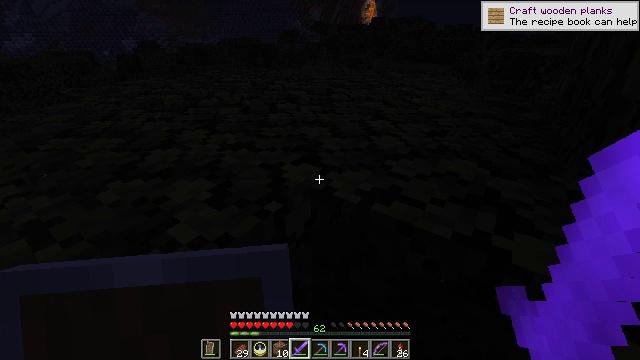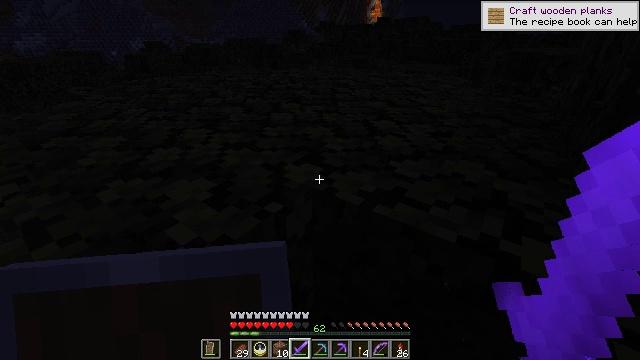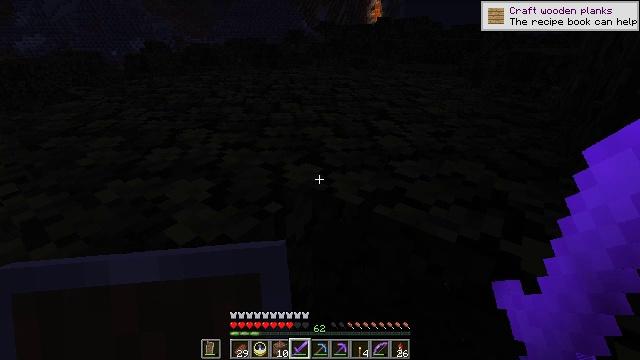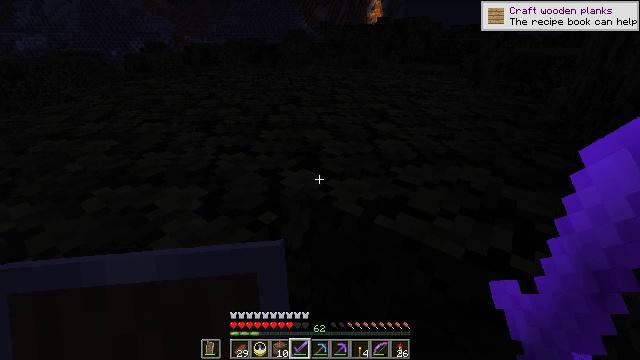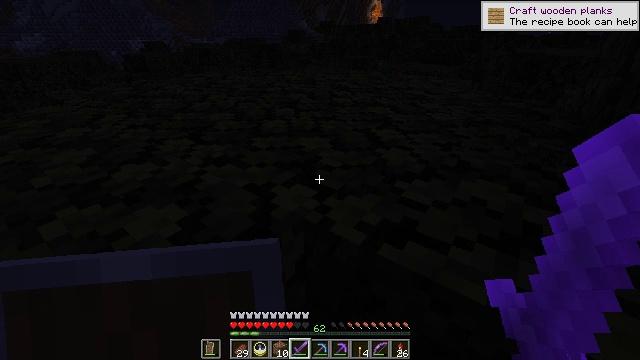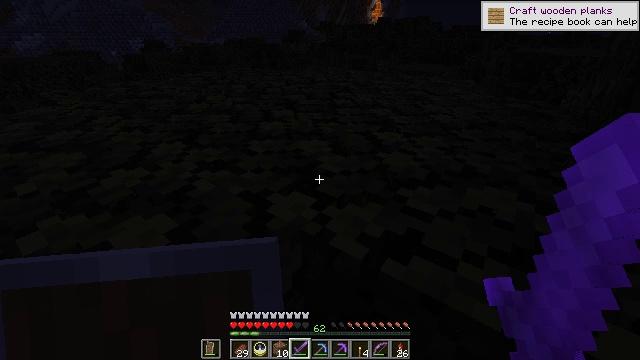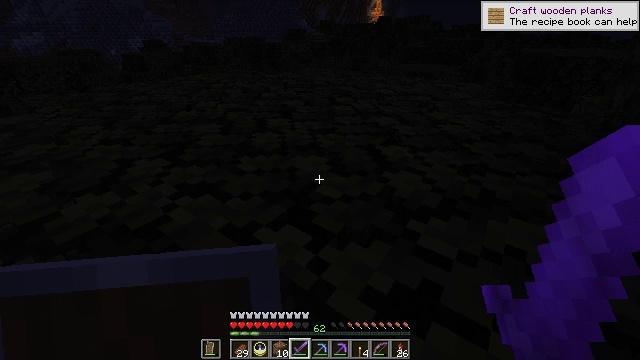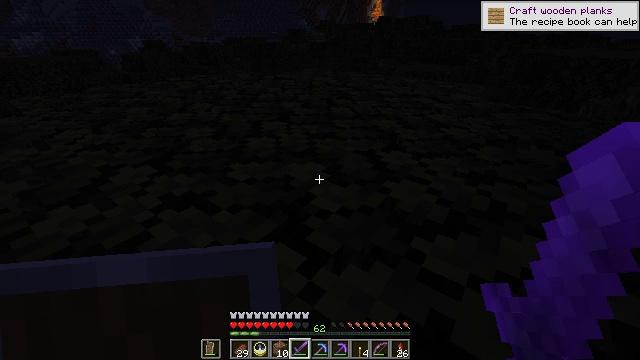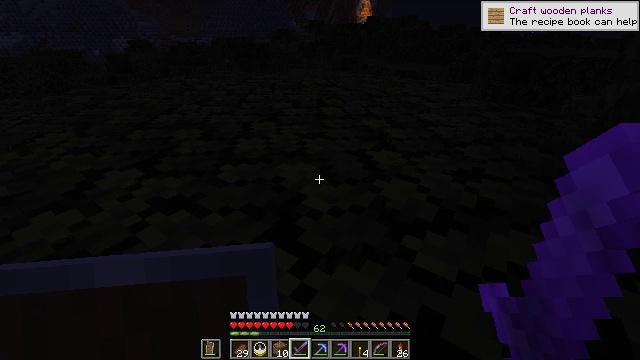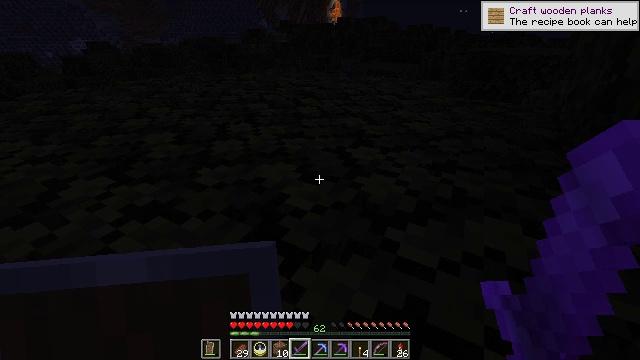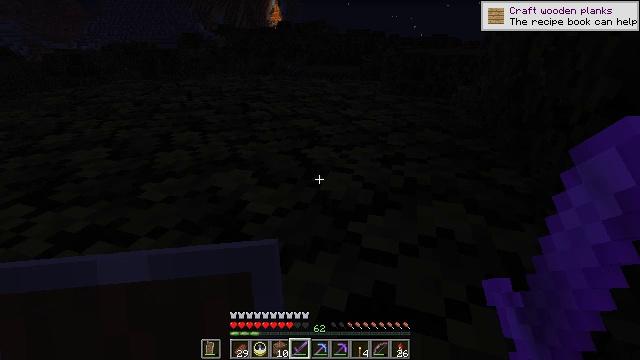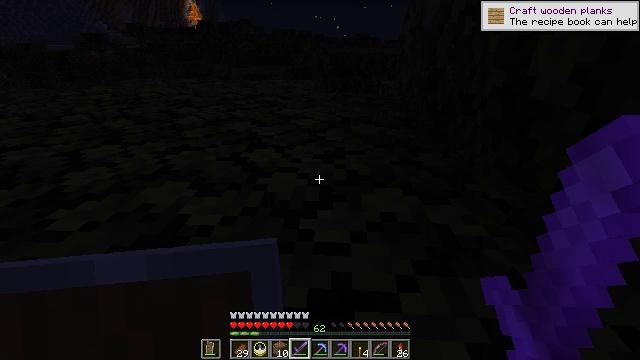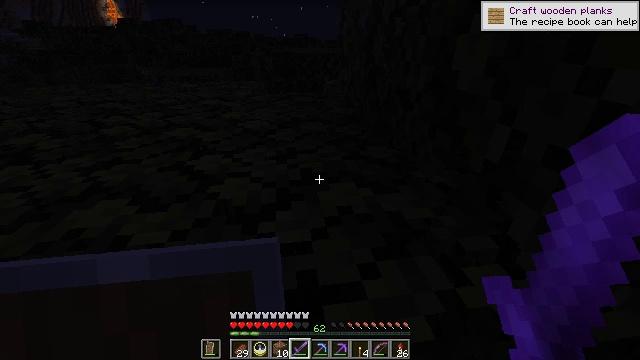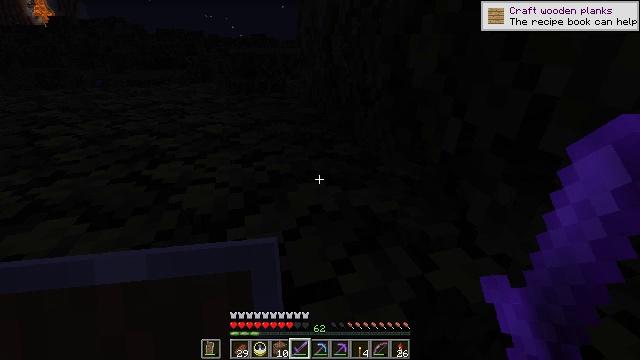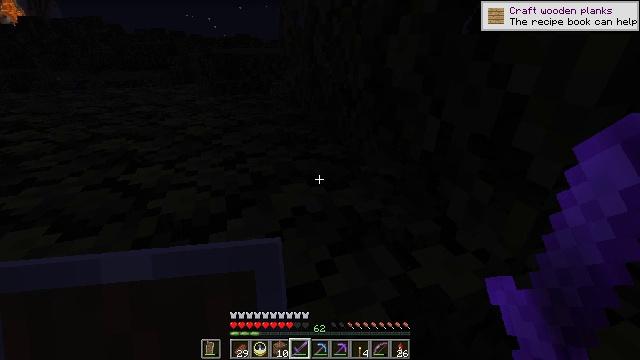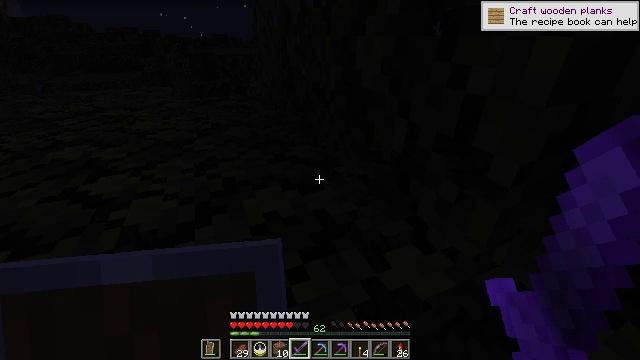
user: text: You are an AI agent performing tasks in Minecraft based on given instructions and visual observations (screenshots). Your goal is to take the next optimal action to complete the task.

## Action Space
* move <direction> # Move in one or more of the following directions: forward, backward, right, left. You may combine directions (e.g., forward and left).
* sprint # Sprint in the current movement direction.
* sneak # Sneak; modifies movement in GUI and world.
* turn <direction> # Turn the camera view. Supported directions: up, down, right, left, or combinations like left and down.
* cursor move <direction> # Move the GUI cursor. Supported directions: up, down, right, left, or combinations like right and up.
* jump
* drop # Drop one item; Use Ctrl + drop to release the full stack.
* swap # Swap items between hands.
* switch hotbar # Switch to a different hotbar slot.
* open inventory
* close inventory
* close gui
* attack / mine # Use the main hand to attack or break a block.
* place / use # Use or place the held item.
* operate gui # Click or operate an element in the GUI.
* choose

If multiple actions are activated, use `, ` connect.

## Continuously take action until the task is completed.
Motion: motion action
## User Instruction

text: Combat the slime.
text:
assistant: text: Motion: turn left
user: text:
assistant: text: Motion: no_op
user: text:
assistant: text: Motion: move forward
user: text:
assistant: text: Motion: move forward
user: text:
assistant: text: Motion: move forward
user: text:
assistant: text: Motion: move forward
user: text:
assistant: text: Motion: move forward
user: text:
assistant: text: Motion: move forward, turn right
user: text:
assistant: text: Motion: turn right
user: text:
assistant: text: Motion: turn right
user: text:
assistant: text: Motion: turn right
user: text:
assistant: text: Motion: turn right
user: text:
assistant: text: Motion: turn right
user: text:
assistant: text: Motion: move forward, turn right
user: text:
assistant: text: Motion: move forward, turn right
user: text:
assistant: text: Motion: move forward, turn right, jump
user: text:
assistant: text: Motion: move forward, jump
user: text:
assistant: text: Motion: move forward, jump
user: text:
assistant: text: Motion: move forward, jump
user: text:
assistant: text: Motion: move forward, jump
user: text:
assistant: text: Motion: move forward
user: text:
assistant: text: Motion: move forward
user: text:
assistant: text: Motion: move forward
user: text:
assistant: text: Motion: move forward
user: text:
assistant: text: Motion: turn left
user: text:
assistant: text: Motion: turn left and down
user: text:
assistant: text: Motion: turn left and down
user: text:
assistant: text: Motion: turn left and down
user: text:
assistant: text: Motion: turn left and down
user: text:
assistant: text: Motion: turn left and down